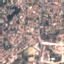
Land use / land cover: Residential